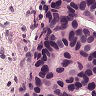
Metastatic tissue present: yes